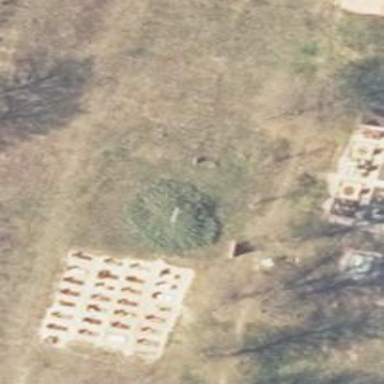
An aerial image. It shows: Cemetery.